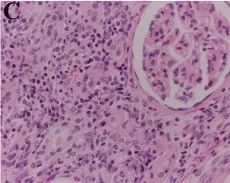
Histologic features of the mass lesion. (c) Tubulointerstitium adjacent to the mass lesion showing fibrosis with abundant plasmacytic infiltration.
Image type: pathology (h&e)